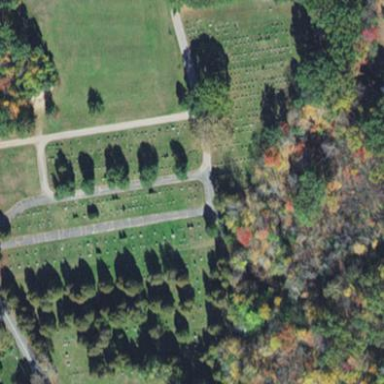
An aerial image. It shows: Cemetery with historic significance.